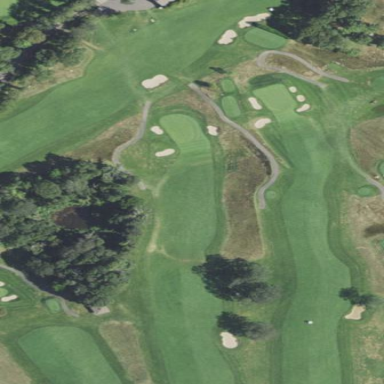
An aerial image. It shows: Golf fairway surrounded by grass.